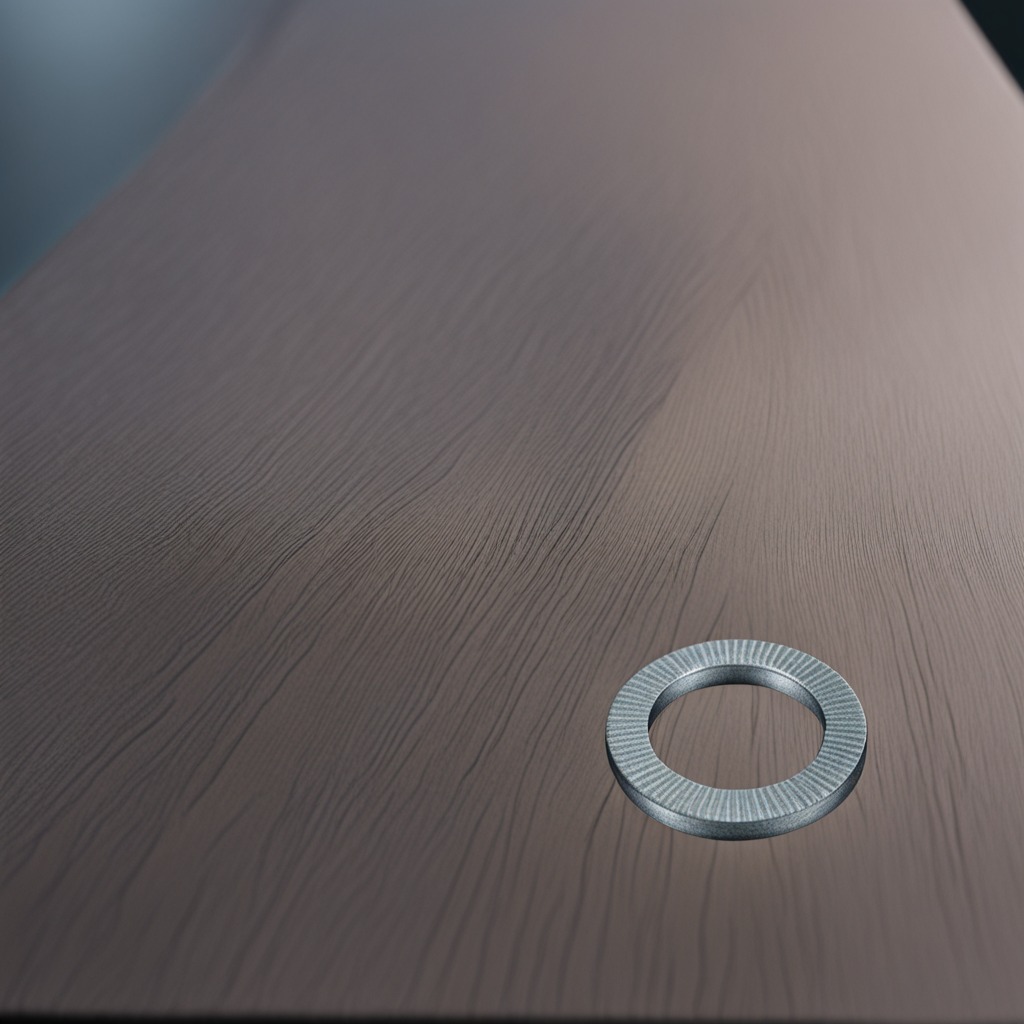
A flat metal washer is lying on a table with burn marks in a small garage at twilight.